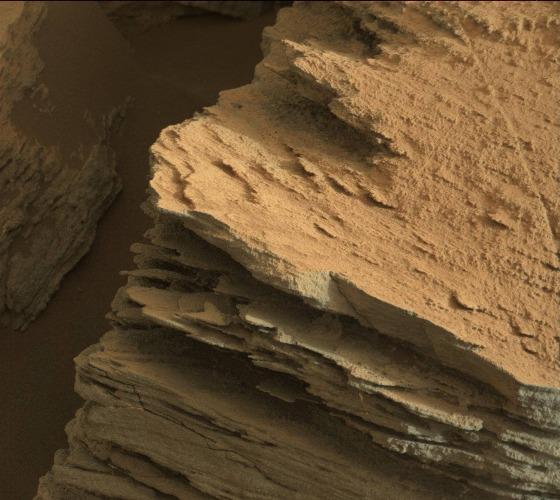
Terrain classes present: Bedrock, Gravel / Sand / Soil, Shadow